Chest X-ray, PA view. Patient: 41 years old, sex M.
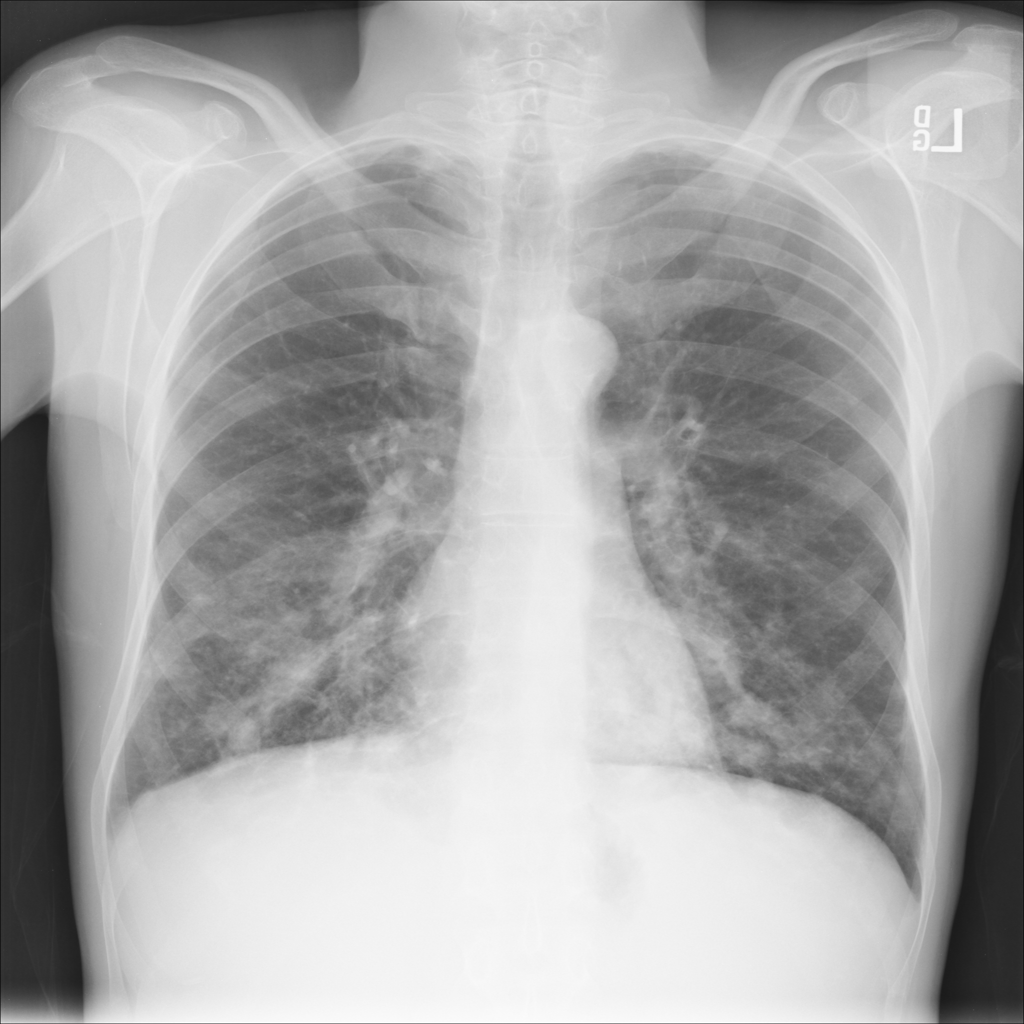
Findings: Infiltration